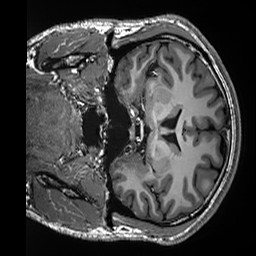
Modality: T1w
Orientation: coronal
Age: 32
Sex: male
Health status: healthy
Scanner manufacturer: siemens
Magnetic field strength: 3 T
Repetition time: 2.5 s
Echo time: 0.00299 s